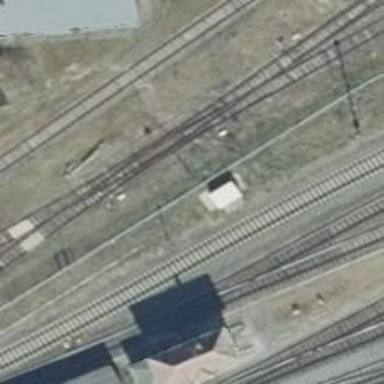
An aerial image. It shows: Railway switch.